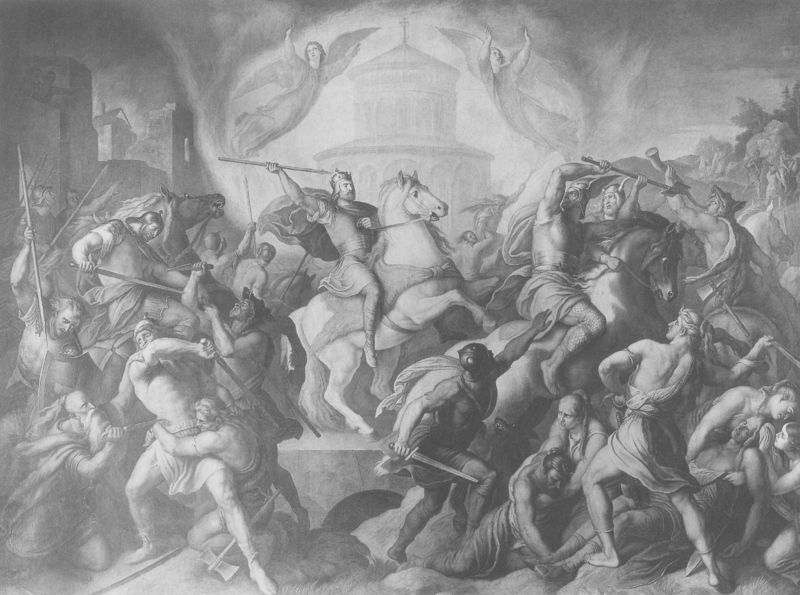
Titel: Der Sieg Karls über die Sachsen bei Fritzlar
Künstler: Julius Schnorr von Carolsfeld
Standort: München
Institution: Residenz
Schlagwörter: baum, dunkel, felsen, flügel, gemälde, held, himmel, kampf, kämpfer, nackt, schatten, umhang, weiß, bäume, frauen, landschaft, menschen, stadt, fenster, grau, hintergrund, licht, männer, nacht, schwarz, szene, zeichnung, gebäude, haus, schloss, malerei, menge, barock, messer, mord, tod, tot, horn, häuser, brücke, kirche, krone, wald, pferd, pferde, reiter, rund, turm, engel, hufe, sattel, bogen, fels, kuppel, gewalt, krieg, schlacht, könig, lanze, soldaten, muskeln, homme, nazarener, foto, corps, schild, antike, burg, kreuz, dom, druck, schwarzweiss, radierung, blanc, schilder, schwert, schwerter, waffen, gemetzel, tote, verletzte, waffe, getümmel, helm, ritter, kämpfen, schimmel, sieg, hufen, rom, helme, maison, axt, ross, antik, kampfszene, muskel, dramatik, krieger, erscheinung, lanzen, feldherr, könige, tempel, rundtempel, speer, speere, töten, orage, beil, schlachtross, verwundete, helden, schlagen, ciel, couronne, cheval, épée, stechen, schlachtfeld, ville, perde, aufbäumen, roi, esquisse, cathedrale, eglise, hauen, aile, ange, anges, sper, pont, cavalier, kreuzritter, ailes, rauferei, körperlichkeit, bataille, croix, battre, guerre, lance, kämpfe, spere, hornbläser, streitaxt, äxte, combat, konstantin, kriegsbeil, spieße, chevalier, armes, soldat, umklammerung, lutte, batiment, foule, tempête, blesse, poignard, kampf reiter schlacht ross speer burg, cobat, axt#